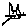
Label: cat